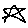
Label: star